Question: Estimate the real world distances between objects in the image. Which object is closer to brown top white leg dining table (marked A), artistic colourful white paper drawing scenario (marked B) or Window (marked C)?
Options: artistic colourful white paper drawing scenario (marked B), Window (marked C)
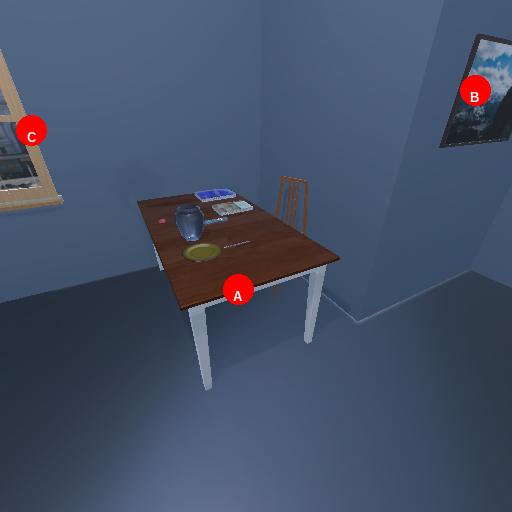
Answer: artistic colourful white paper drawing scenario (marked B)